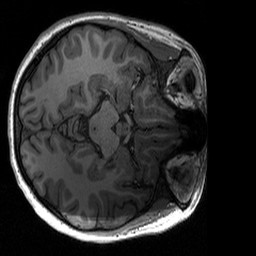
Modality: T1w
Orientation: axial
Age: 25
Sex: female
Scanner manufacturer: siemens
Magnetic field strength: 3 T
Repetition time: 2.3 s
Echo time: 0.00298 s